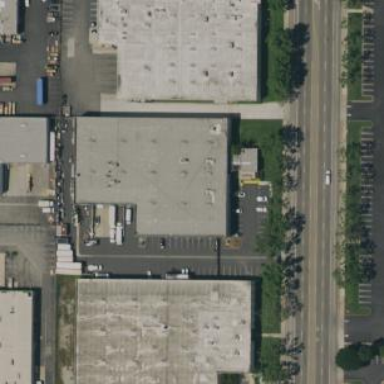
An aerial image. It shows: Warehouse.